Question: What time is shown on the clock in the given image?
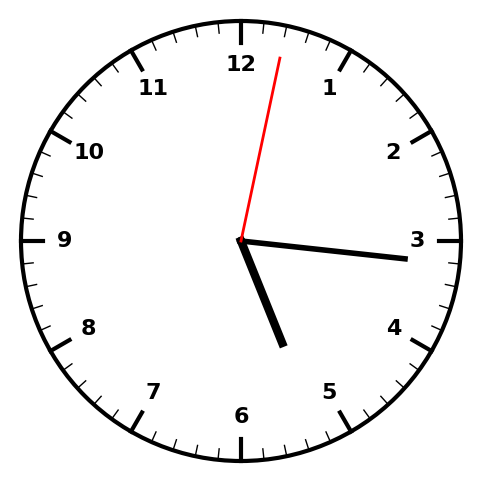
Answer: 05:16:02